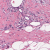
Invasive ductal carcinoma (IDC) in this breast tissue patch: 0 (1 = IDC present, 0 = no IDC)